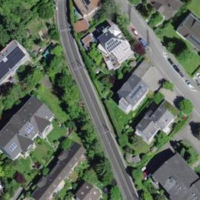
EUNIS habitat code: 54
Species observed at this site:
Anthocharis cardamines
Papilio machaon
Anthidium manicatum
Pyrochroa coccinea
Pennisetia hylaeiformis
Pararge aegeria
Jasminum nudiflorum
Macroglossum stellatarum
Ledra aurita
Oryctes nasicornis
Scaeva pyrastri